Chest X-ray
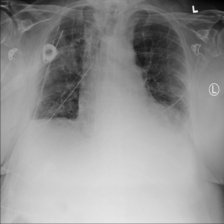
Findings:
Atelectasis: negative
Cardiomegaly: positive
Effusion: negative
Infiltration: negative
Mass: negative
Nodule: negative
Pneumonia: negative
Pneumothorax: negative
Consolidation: positive
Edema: negative
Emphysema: negative
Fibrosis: negative
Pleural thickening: negative
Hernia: negative